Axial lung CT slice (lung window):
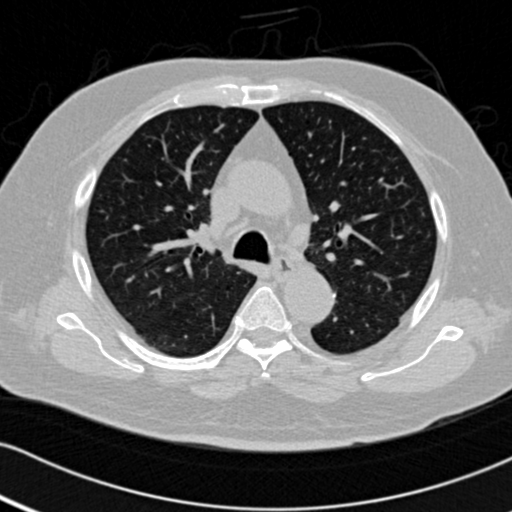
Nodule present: no